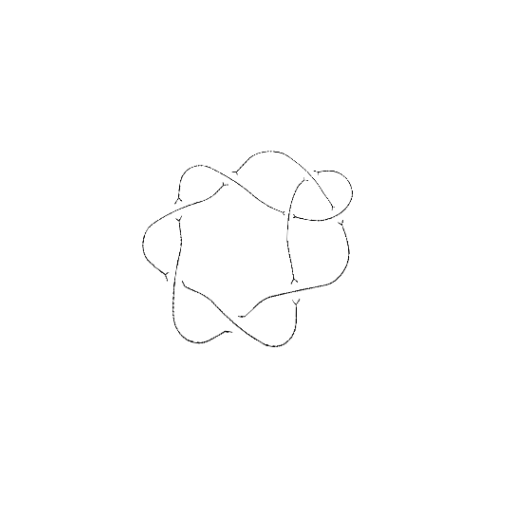
Crossing number: 8